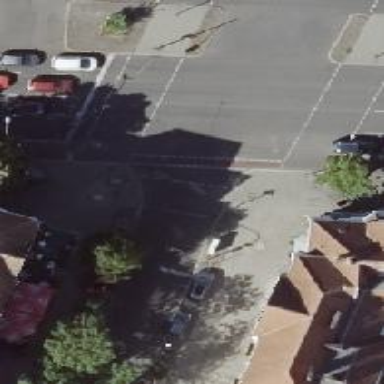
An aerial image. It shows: Crossing with traffic signals.